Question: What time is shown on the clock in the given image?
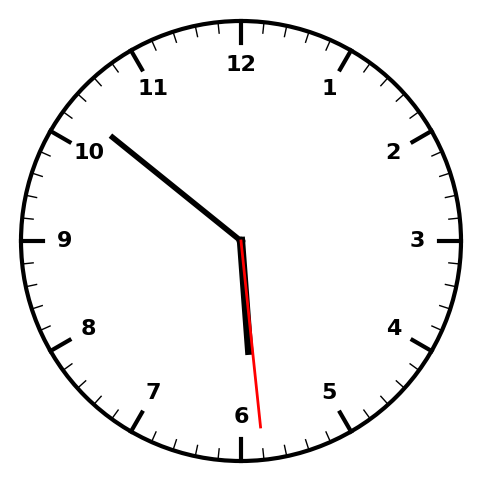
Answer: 05:51:29